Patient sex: M
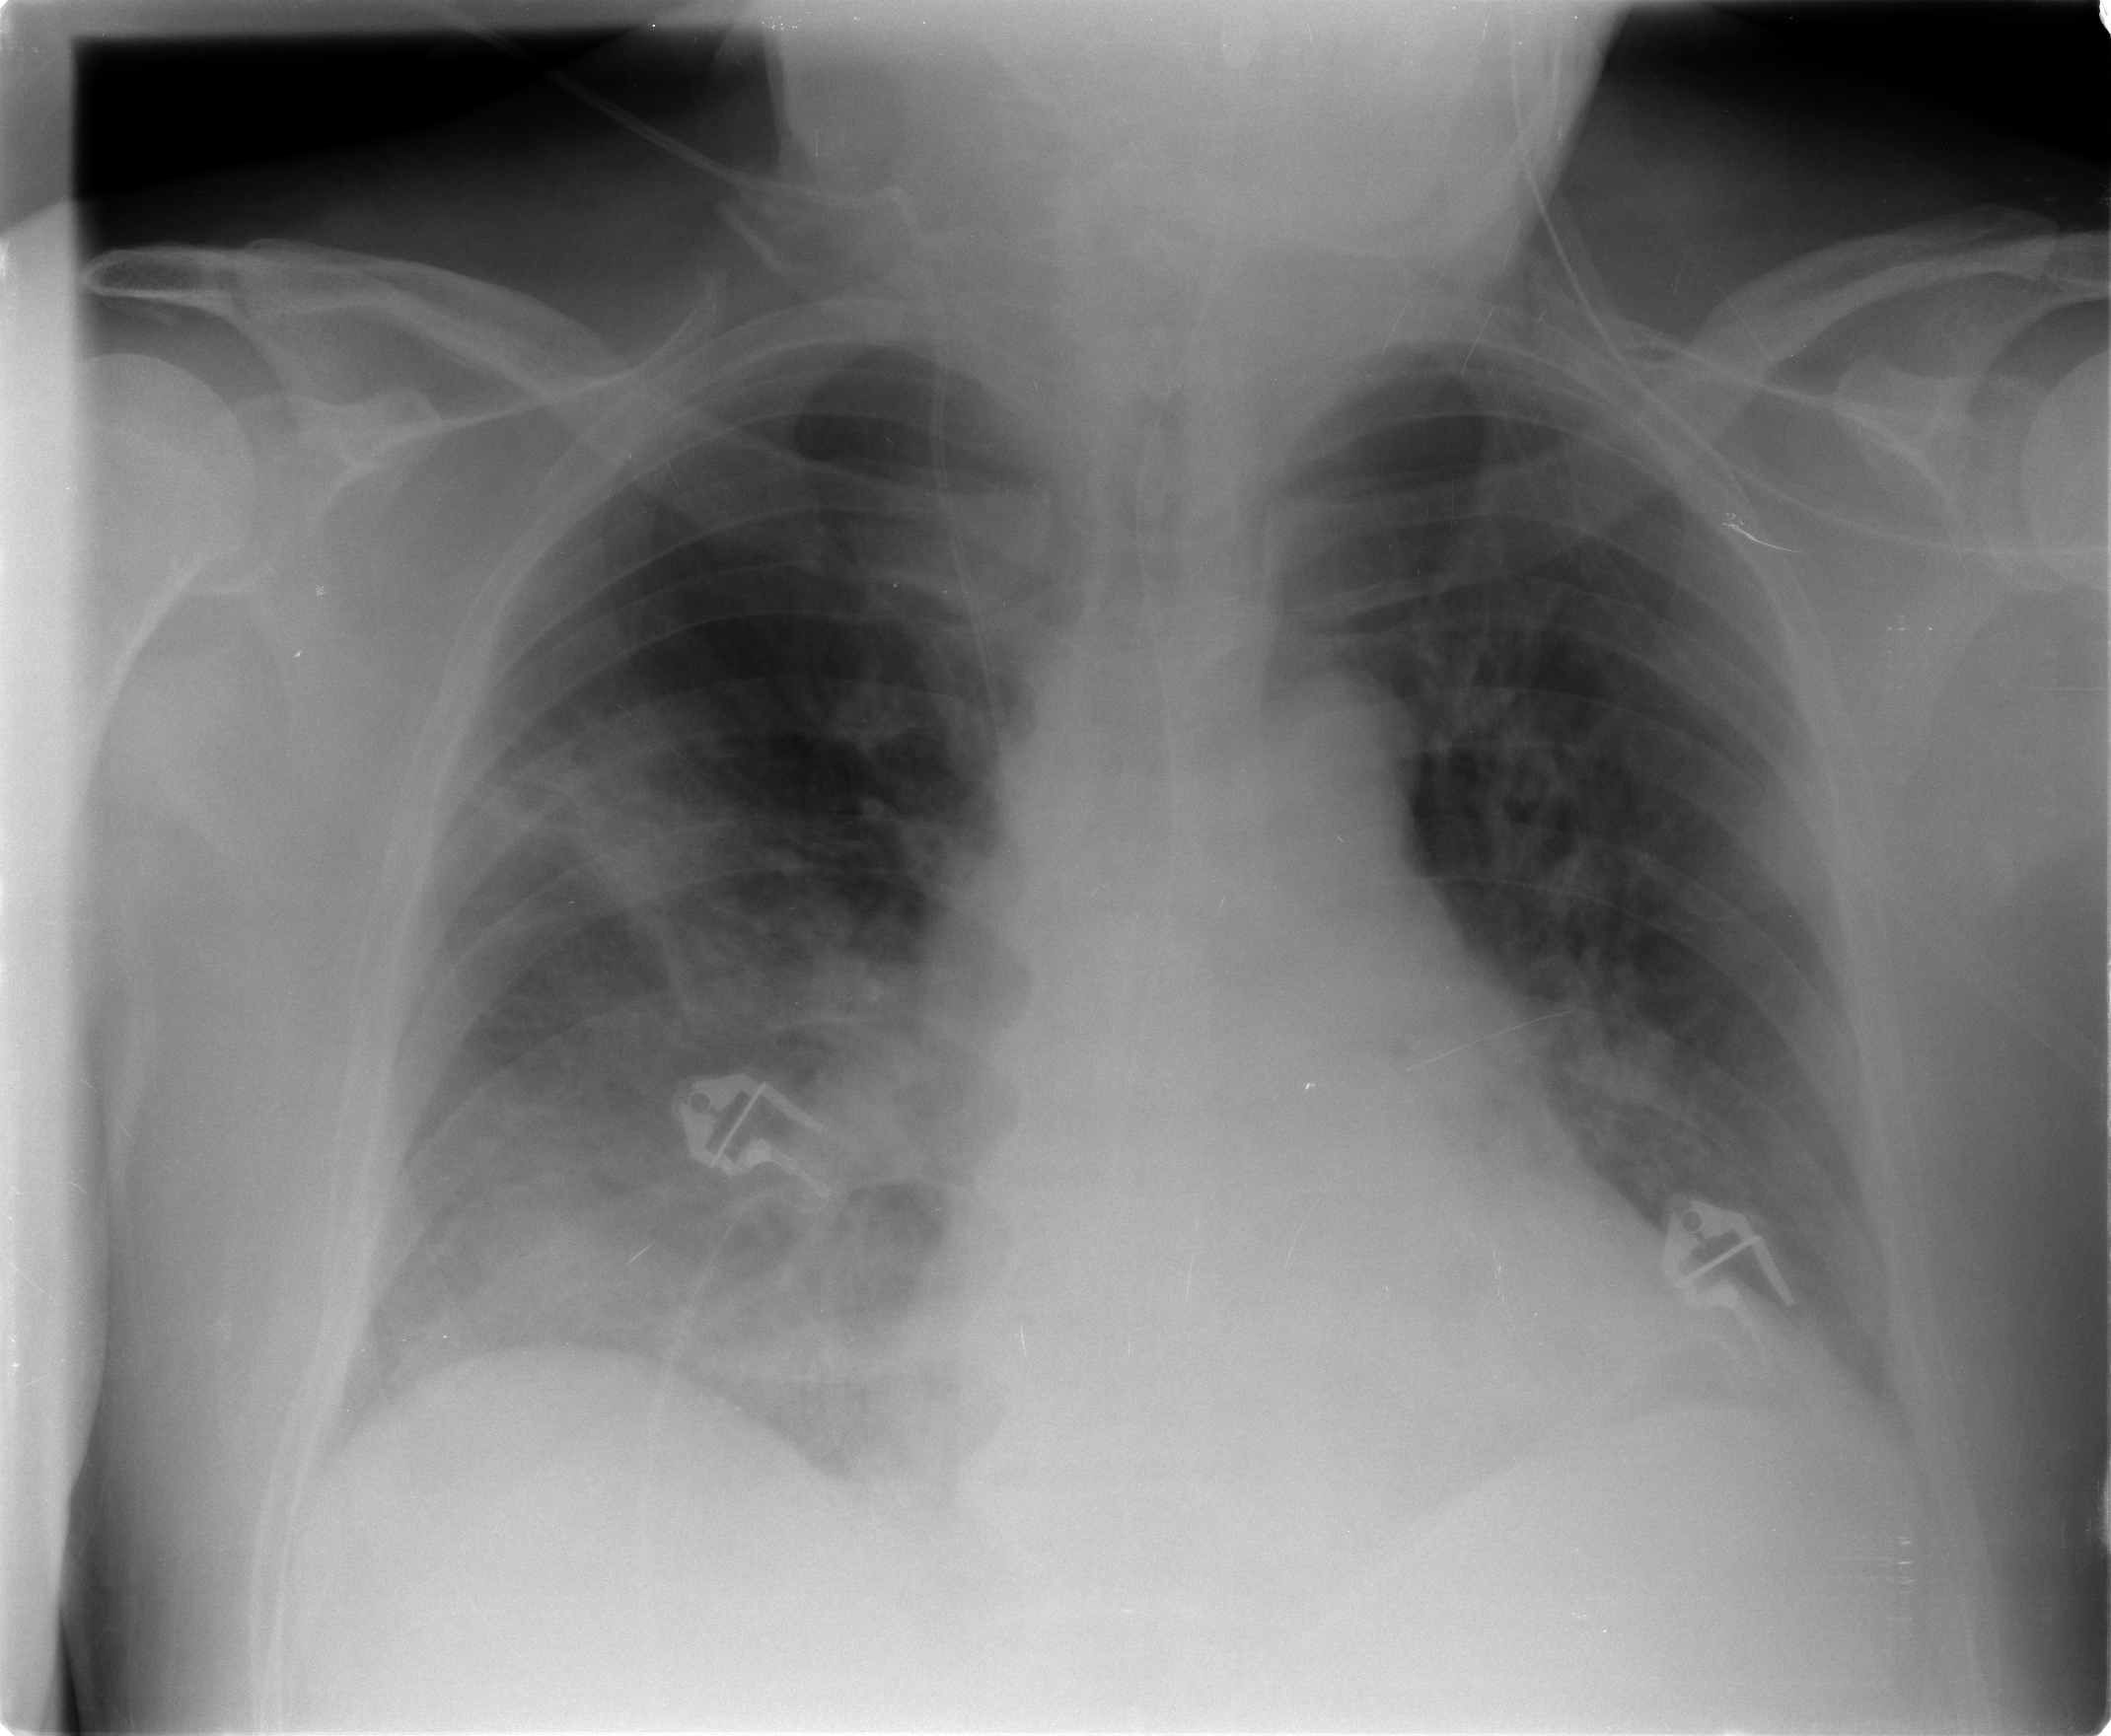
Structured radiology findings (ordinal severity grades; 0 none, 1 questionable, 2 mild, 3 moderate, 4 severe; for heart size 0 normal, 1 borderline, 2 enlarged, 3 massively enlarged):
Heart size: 2
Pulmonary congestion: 2
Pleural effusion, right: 1
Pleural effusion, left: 2
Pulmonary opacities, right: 2
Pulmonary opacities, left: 1
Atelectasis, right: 2
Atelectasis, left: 2